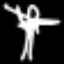
Label: palm tree